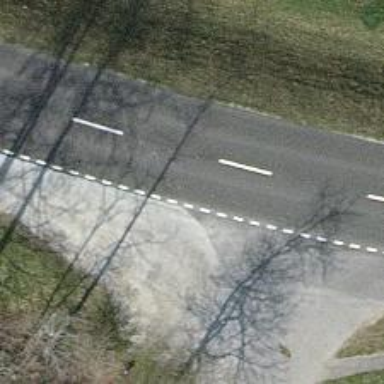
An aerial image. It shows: Tertiary road.